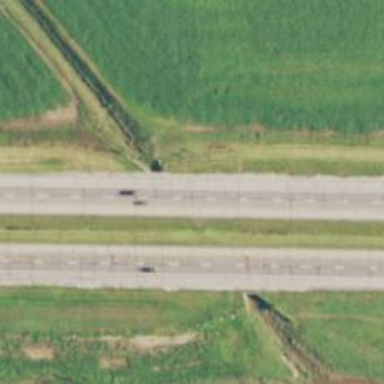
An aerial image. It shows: Asphalt motorway.